Aerial crown-view tile of a tropical tree (Barro Colorado Island, Panama), acquired 20250818:
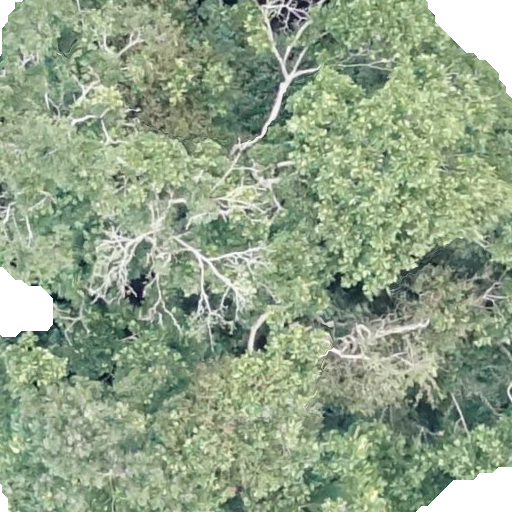
Species: Dipteryx oleifera
GBIF accepted scientific name: Dipteryx oleifera
Crown area: 482.376 m²